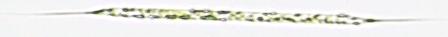
Label: Rhizosolenia